Question: I have the following simple project, I described the functionality in the image.
I am exploring WPF, and I am not sure how should I structure my project. I can have folders:
Views, ViewModels and Models, but I am not really sure how to structure this project
in terms of Views, ViewModels and Models. Any suggestions?

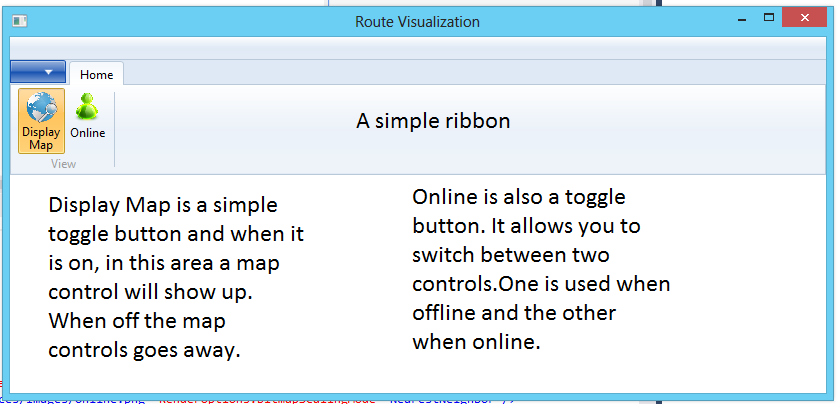
Answer: In pure MVVM, each 'View' has one 'ViewModel', which can have multiple 'Models'.
I can't really say what would be the best structure for you, but if I were you I would probably start off with something like this:
## Views
'MapView' - the view that displays the map
'MainView'- the view that displays the main window, ribbon and ect'
## ViewModels
'MainViewModel' - the logic for the 'MainView' such as the logic of online/offline button
'MapViewModel' - the logic for 'MapView'.
as far as Model's it is really hard to say because that is really specific to your application needs, which I don't know.
I'll probably consider another view for the ribbon if there will be different ribbons for different views ...
Hope this helps